Field crop: tomato
Growth stage: 2
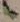
Species: solanum